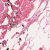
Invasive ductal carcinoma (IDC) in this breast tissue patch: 0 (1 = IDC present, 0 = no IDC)